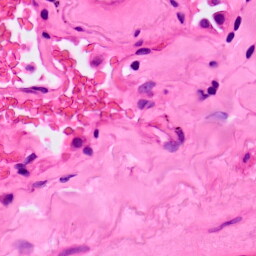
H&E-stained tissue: Lung